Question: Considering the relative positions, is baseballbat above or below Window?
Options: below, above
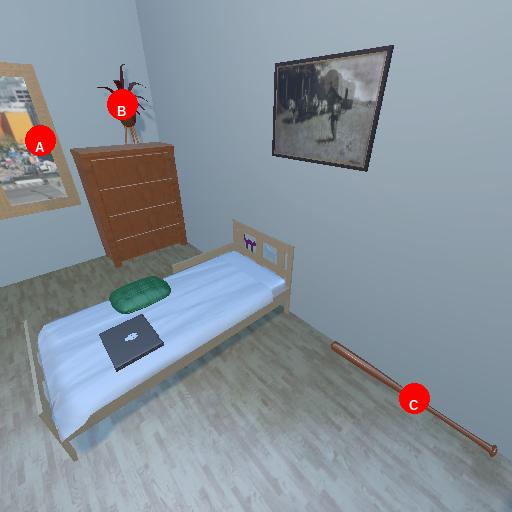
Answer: below